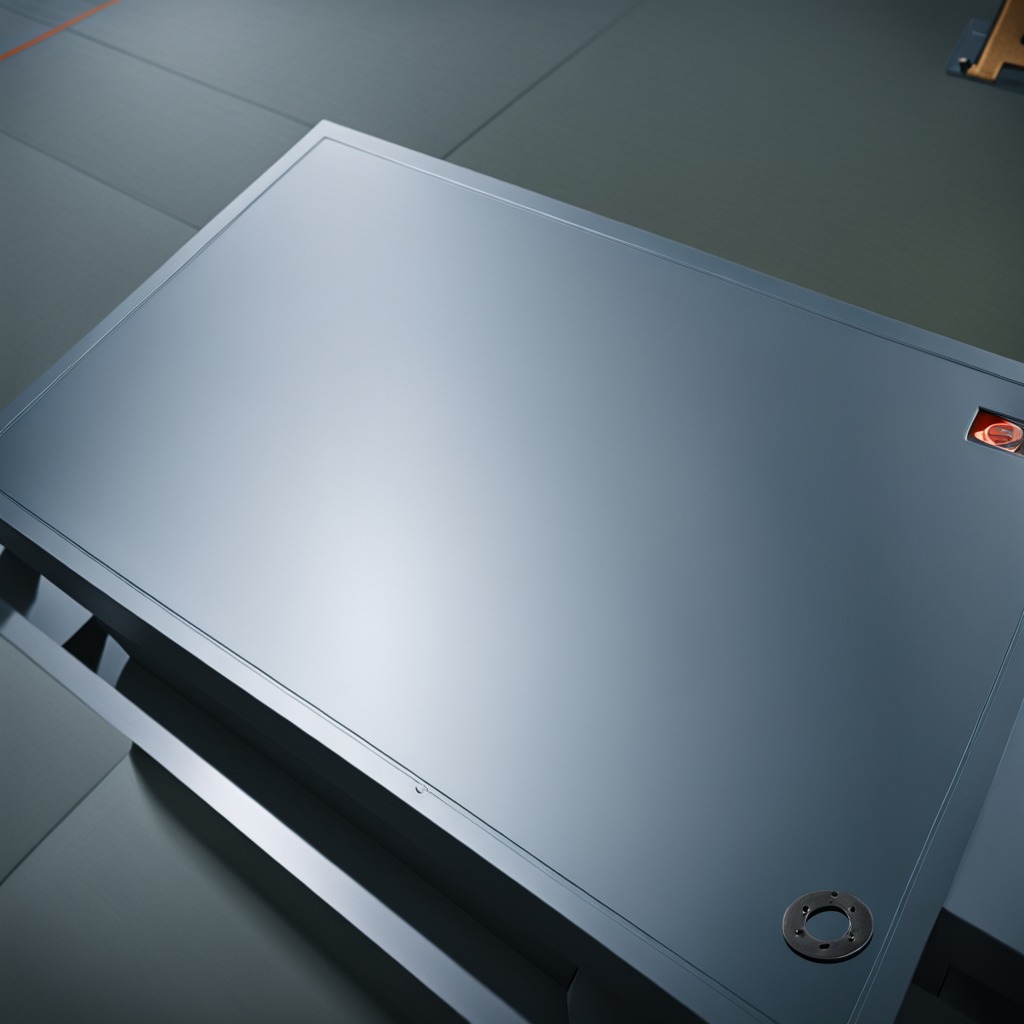
A flat metal washer is lying on the toolbox surface in the airplane hangar workshop.